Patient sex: M
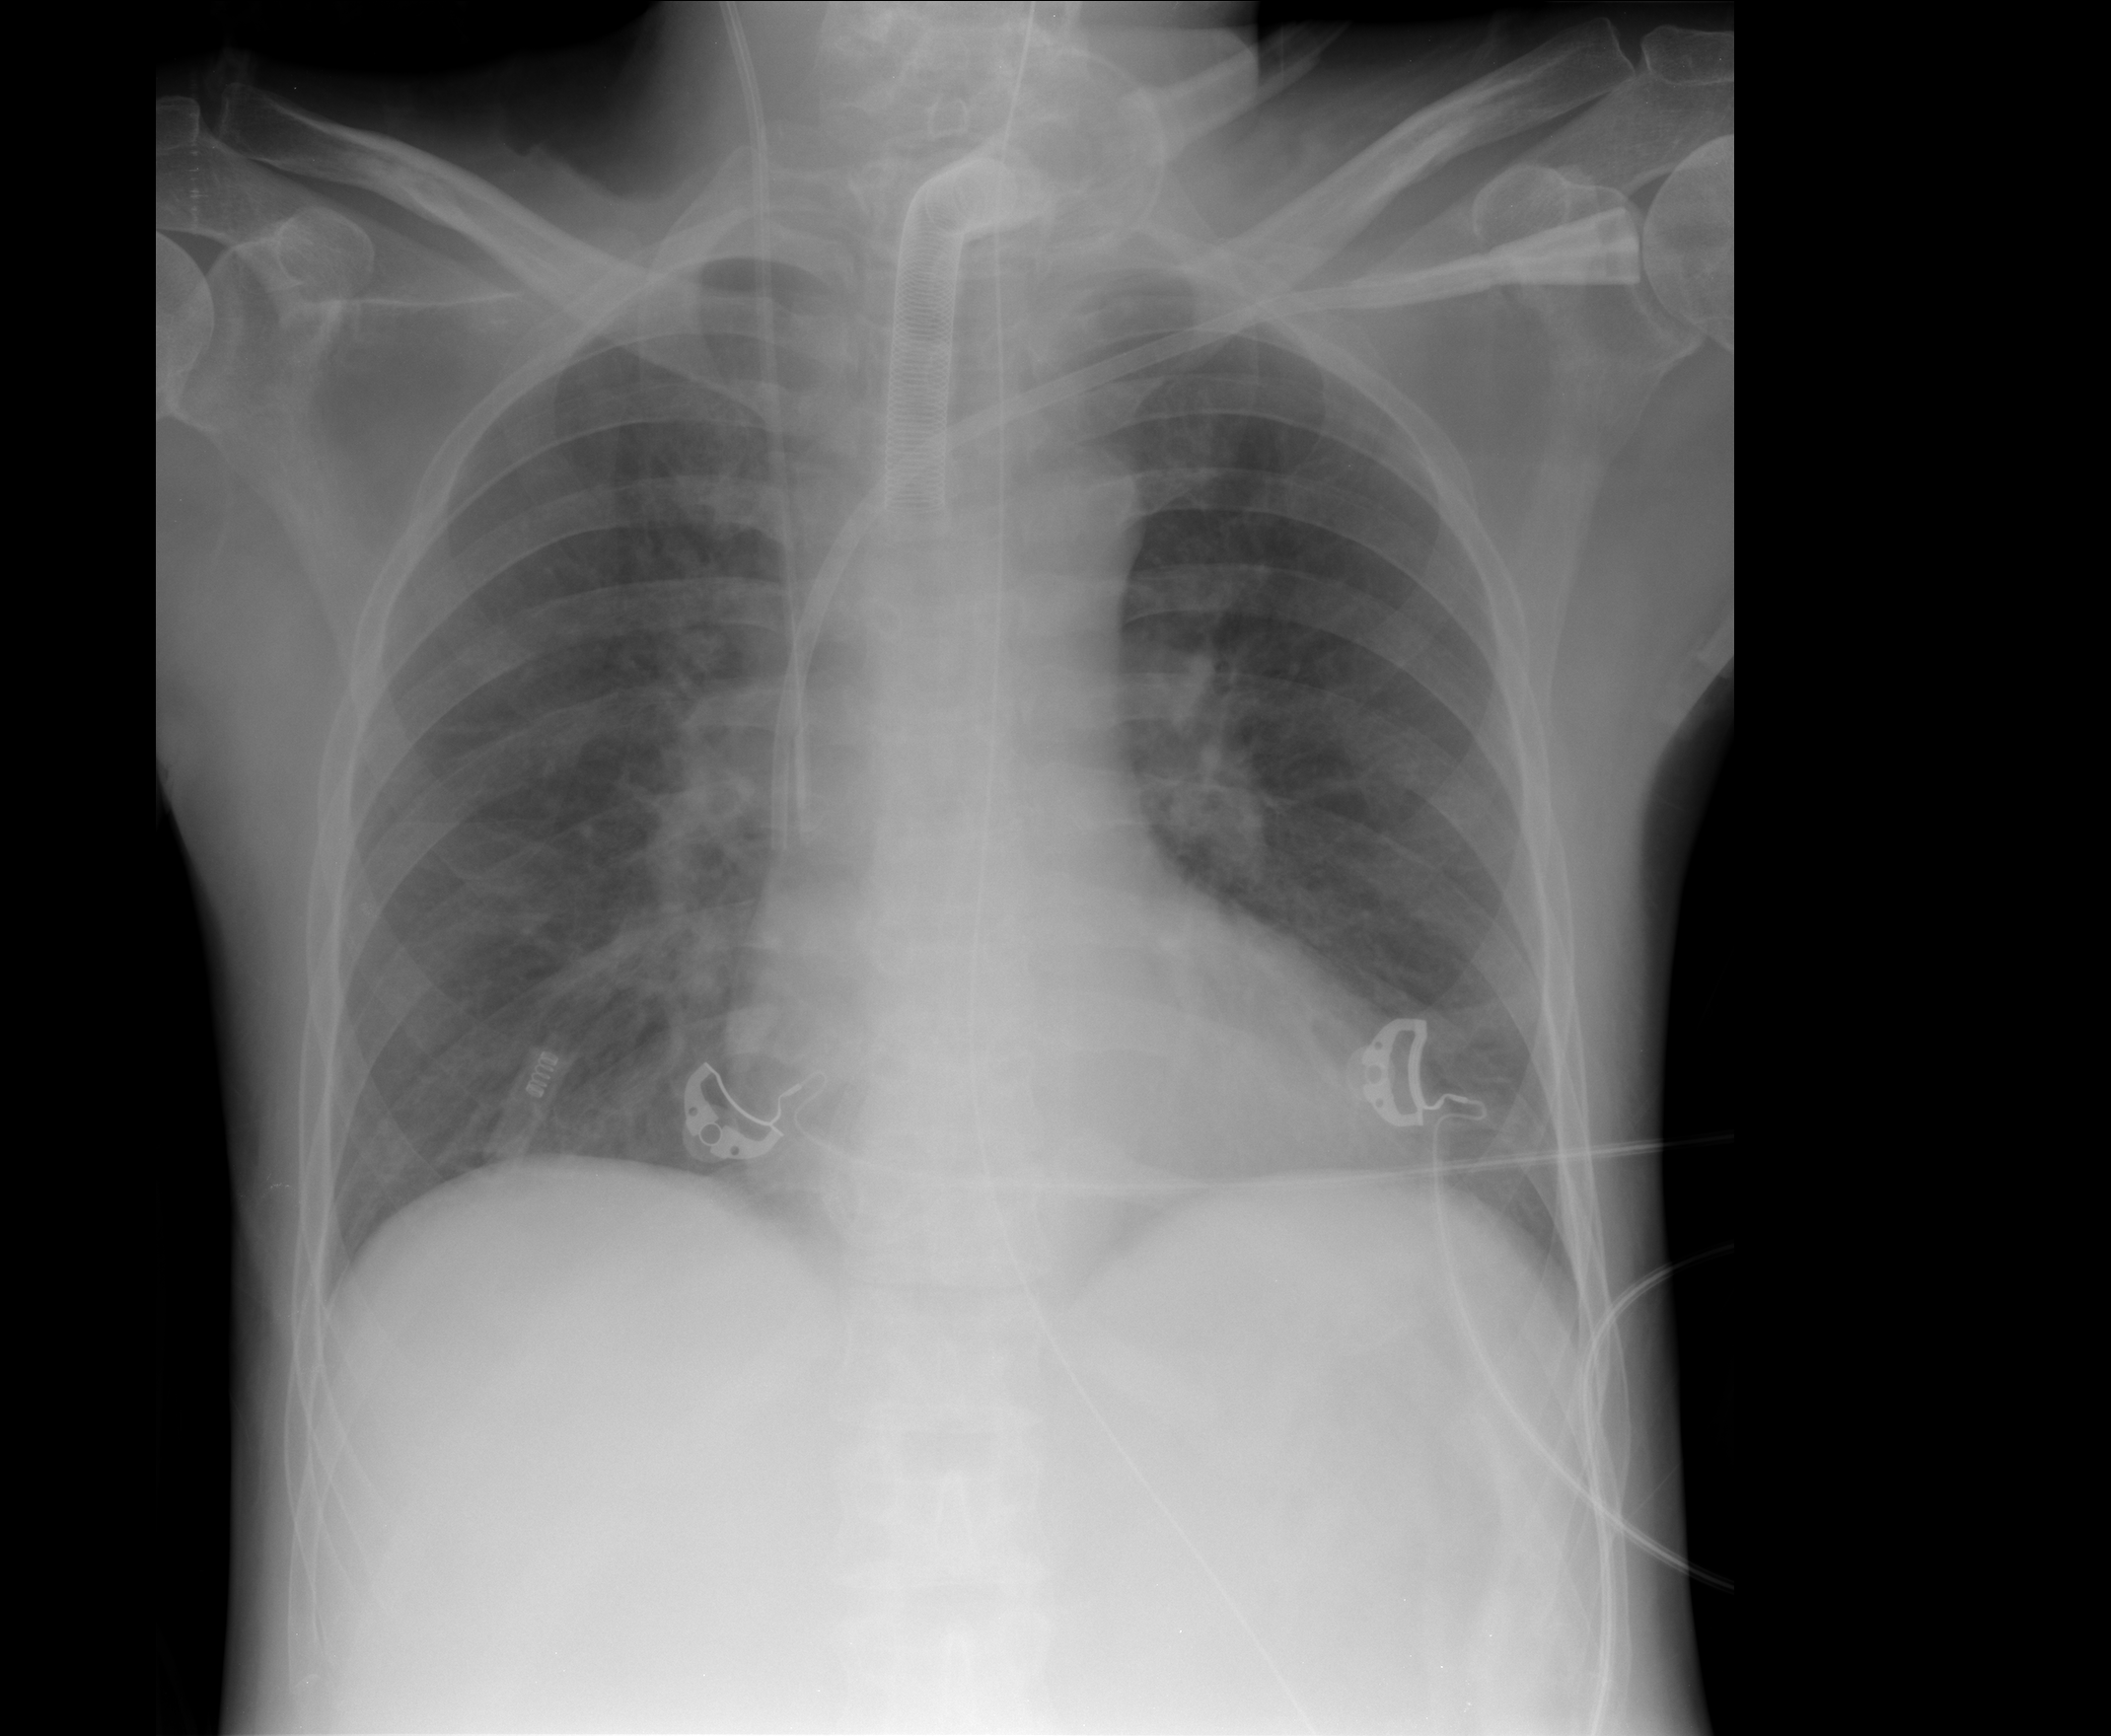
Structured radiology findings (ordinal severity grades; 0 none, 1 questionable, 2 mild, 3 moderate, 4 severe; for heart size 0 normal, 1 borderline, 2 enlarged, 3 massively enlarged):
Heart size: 2
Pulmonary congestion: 2
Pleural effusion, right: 0
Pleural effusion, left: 0
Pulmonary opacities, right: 0
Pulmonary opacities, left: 0
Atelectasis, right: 0
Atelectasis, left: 0